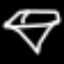
Label: diamond